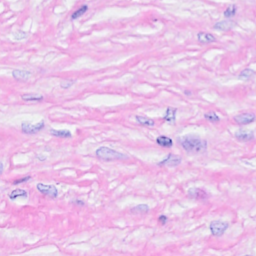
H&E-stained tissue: Breast